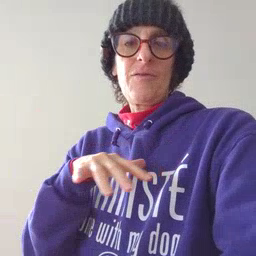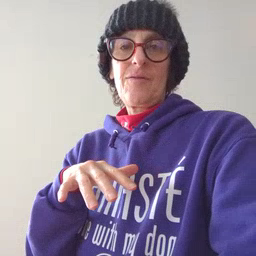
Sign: backyard